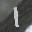
Label: 1